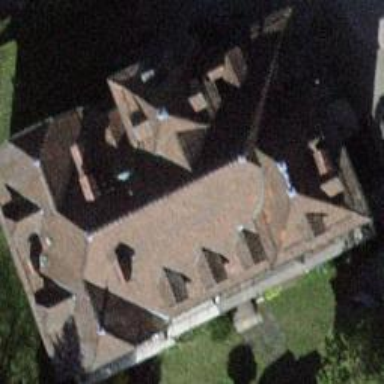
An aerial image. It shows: Detached building.